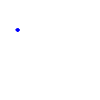
Particle: kaon